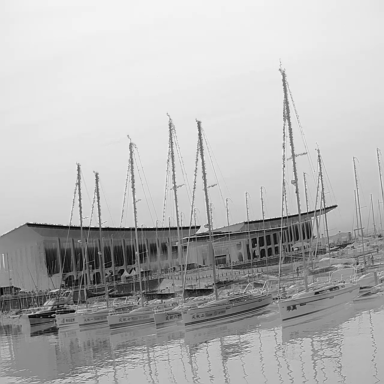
There are four sailboats in the infrared image.